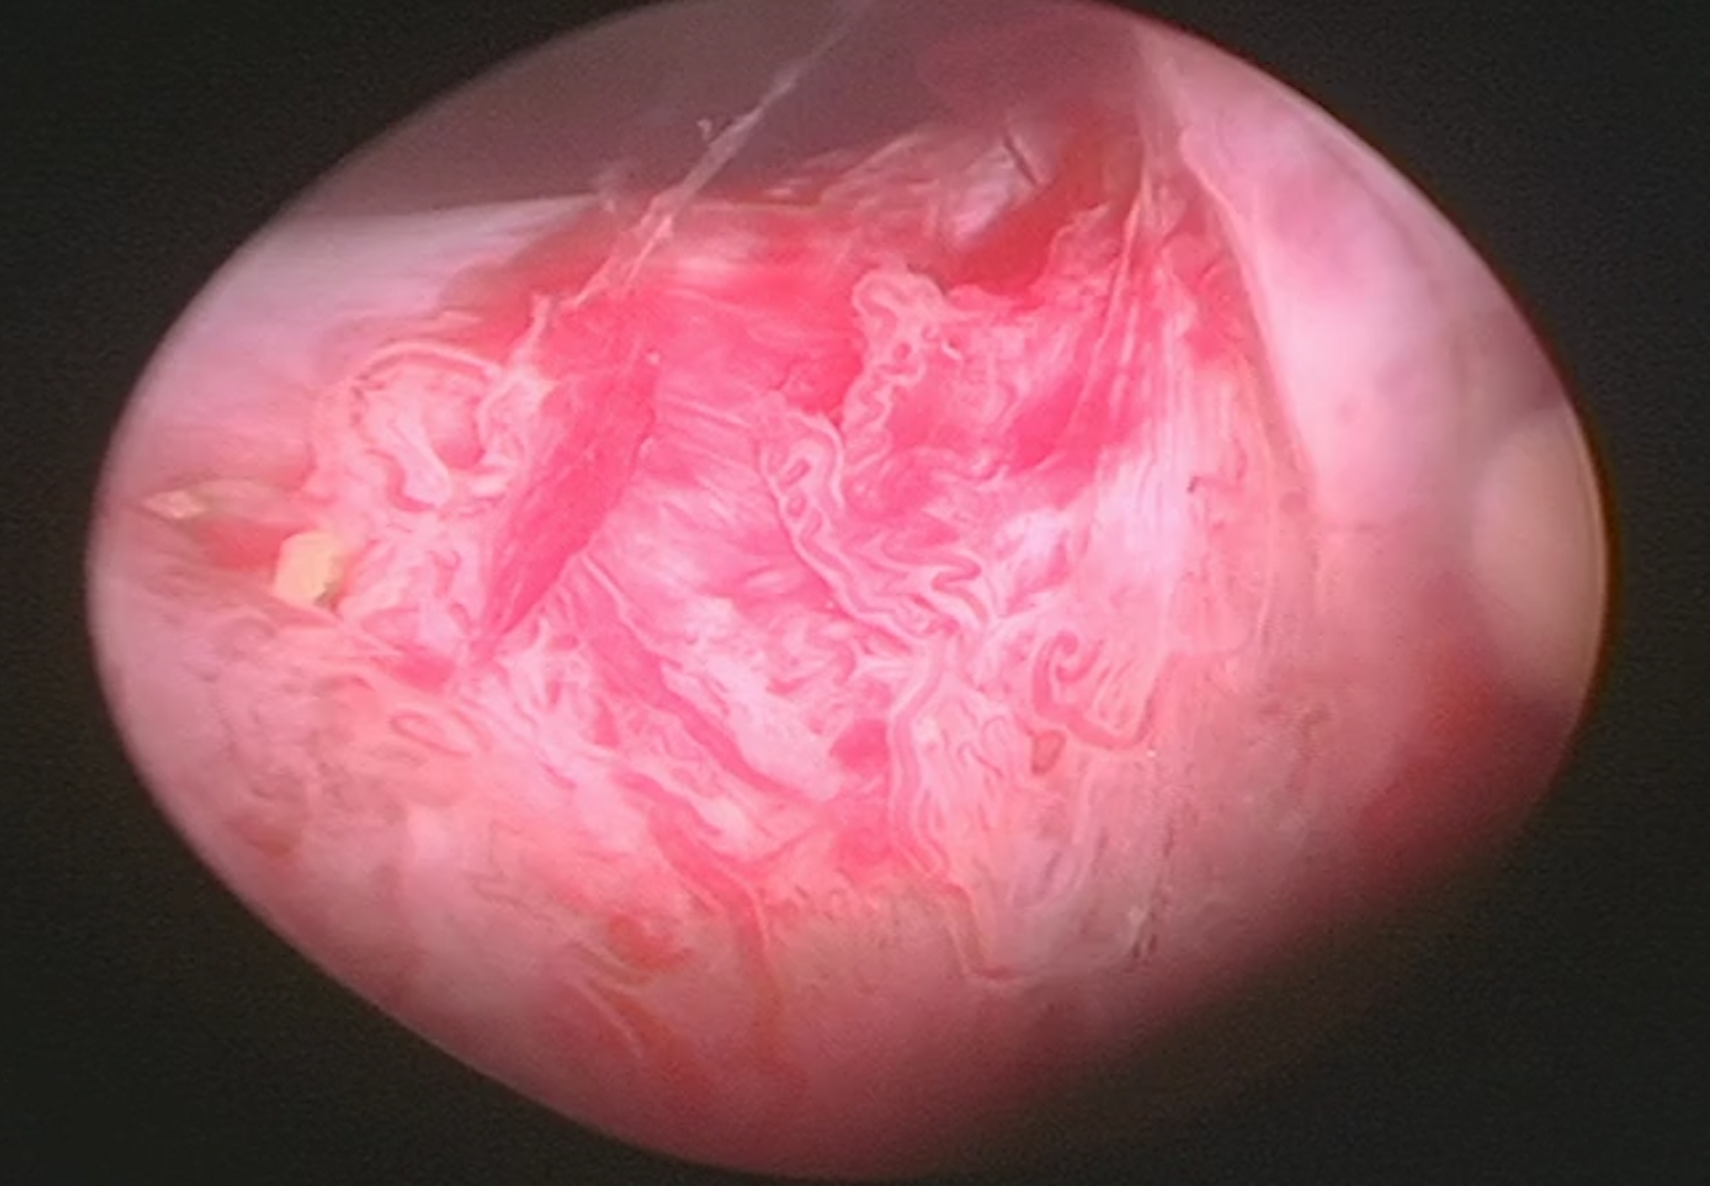
Modality: WLC
Class: Non-malignant
Subclass: BenignNOS
Lesion: L2
Morphology: Non-papillary
Bladder cancer association: No